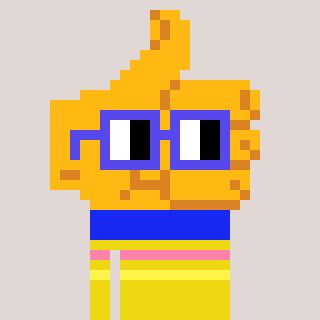
a pixel art character with square blue glasses, a thumbsup-shaped head and a yellow-colored body on a warm background